The image is a wavelet scalogram (time versus scale/frequency) of a rolling-element bearing's vibration signal. Diagnose the bearing from this image, choosing from: normal, inner_race, outer_race, ball.
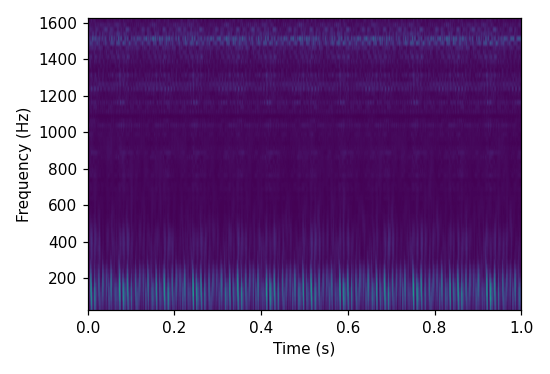
Answer: outer_race